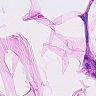
Metastatic tissue present: no